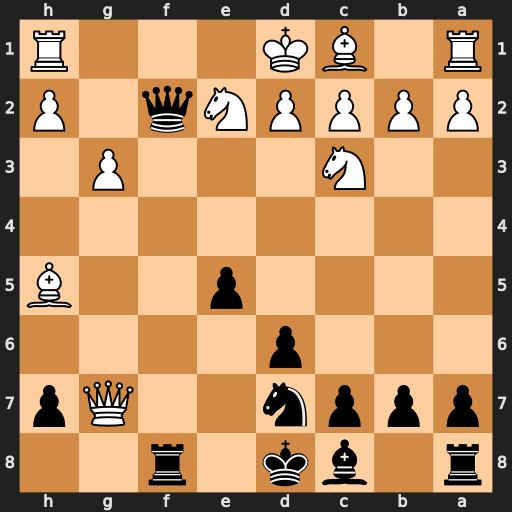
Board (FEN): r1bk1r2/pppn2Qp/3p4/4p2B/8/2N3P1/PPPPNq1P/R1BK3R
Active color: b
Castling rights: -
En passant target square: -
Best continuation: Qf1+ Rxf1 Rxf1#